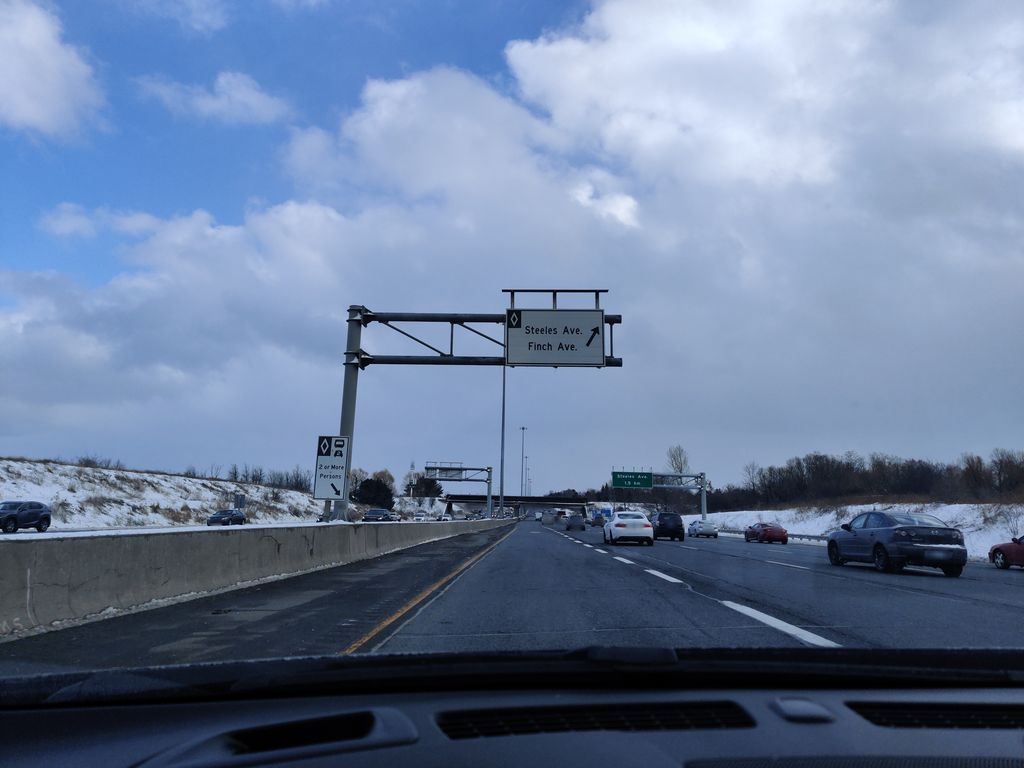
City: toronto